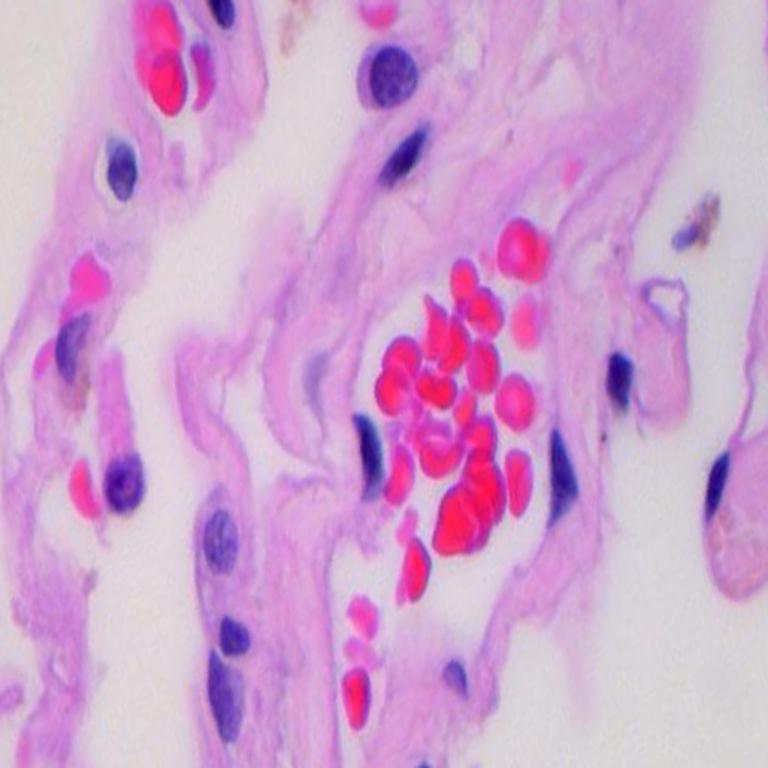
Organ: lung
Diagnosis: benign